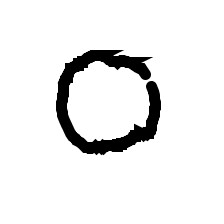
Shape: circle